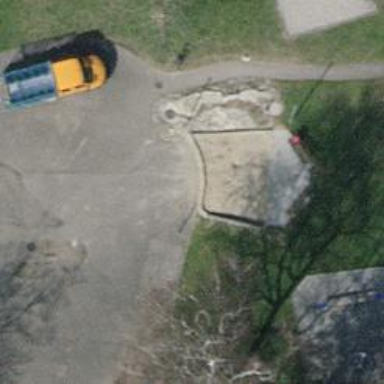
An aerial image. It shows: Sandpit at the playground.